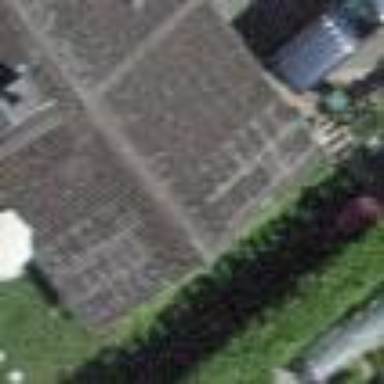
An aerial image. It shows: Group of garages.